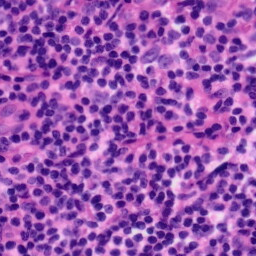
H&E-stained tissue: Tonsil